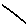
Label: line